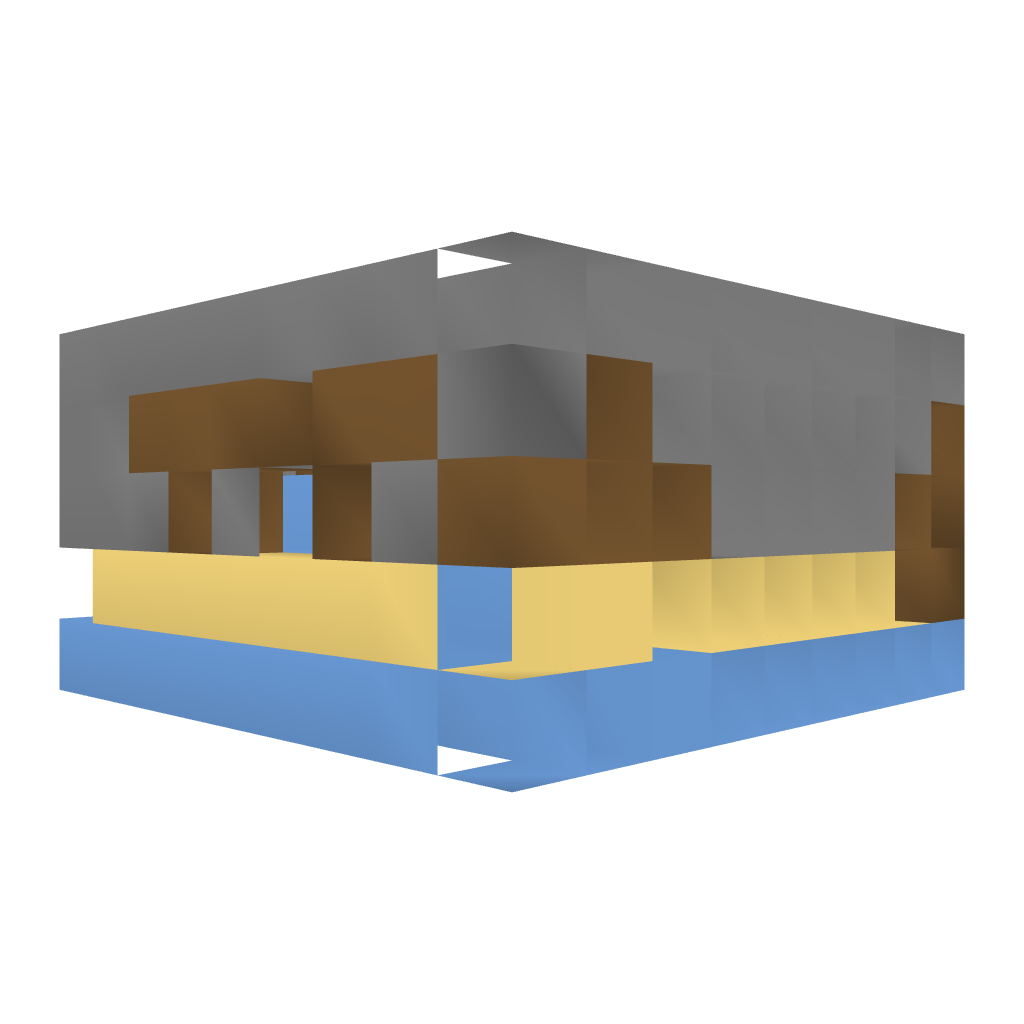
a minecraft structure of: Beacon bad low quality a lot of earth